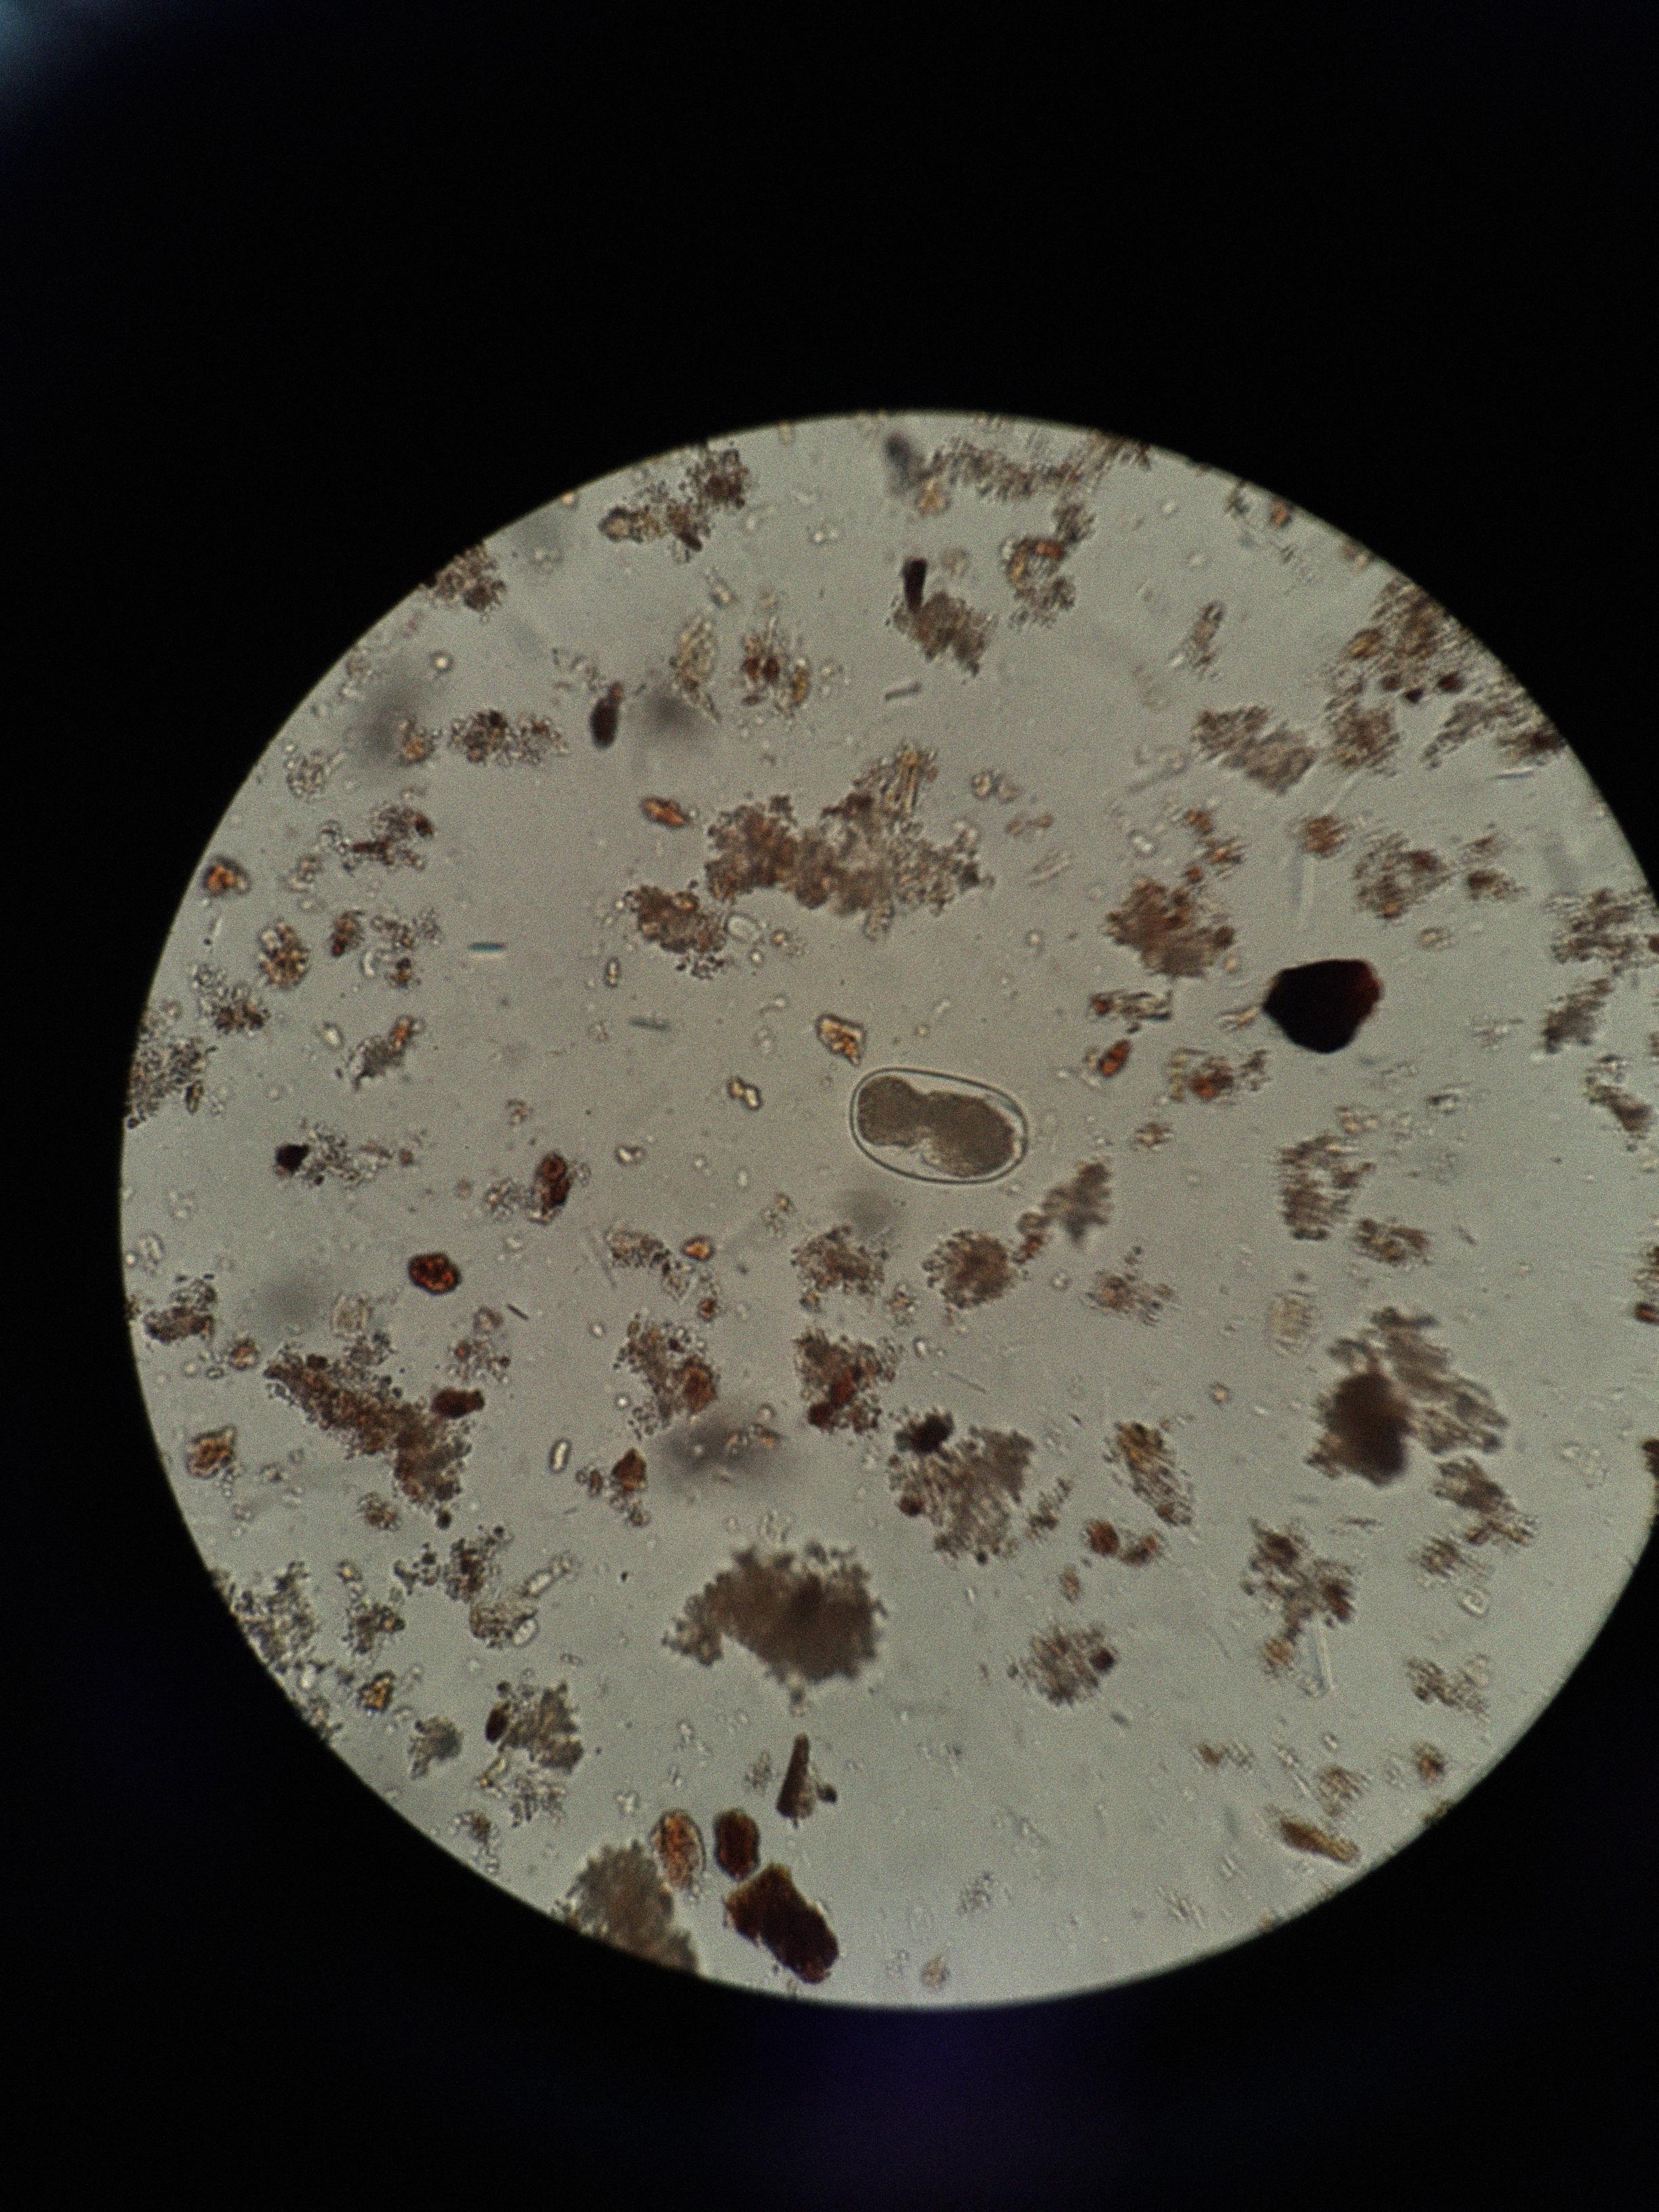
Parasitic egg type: Hookworm egg